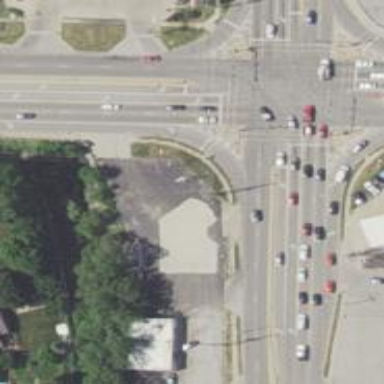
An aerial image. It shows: Footway located on traffic island.